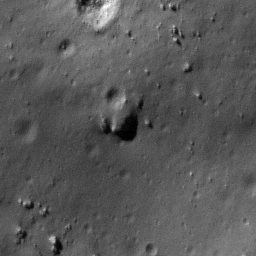
Pit: Stefan L 1
Host crater: Stefan L
Host type: impact_melt
Lunar coordinates: latitude 44.537, longitude 252.03